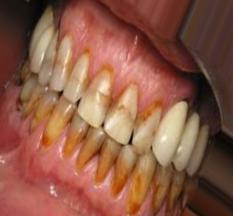
Condition: Tooth Discoloration